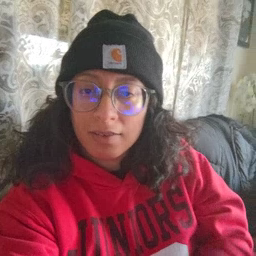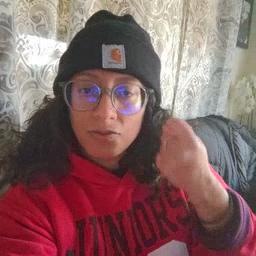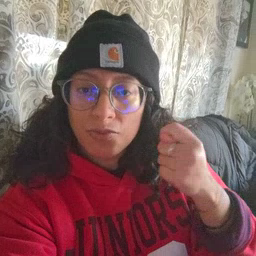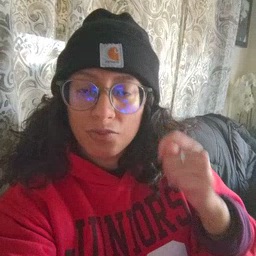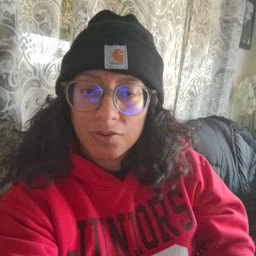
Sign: toy